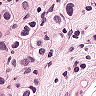
Metastatic tissue present: yes